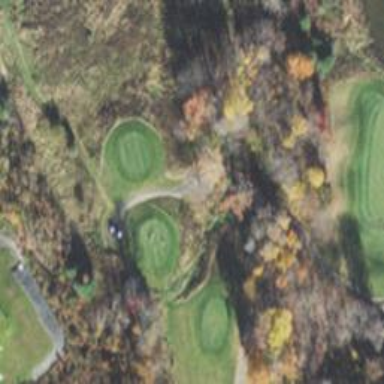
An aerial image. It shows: Path for golf carts.